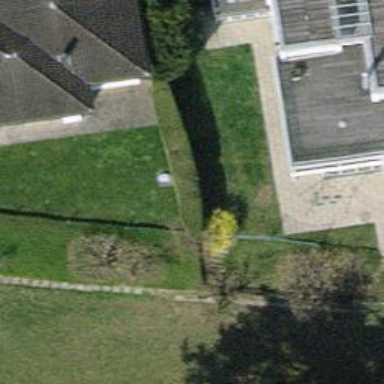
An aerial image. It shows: Hedge acting as barrier.